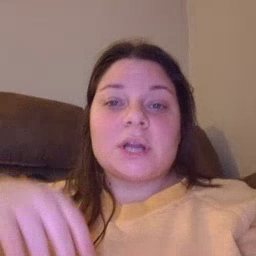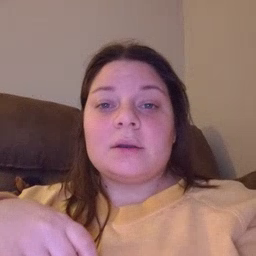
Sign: yesterday